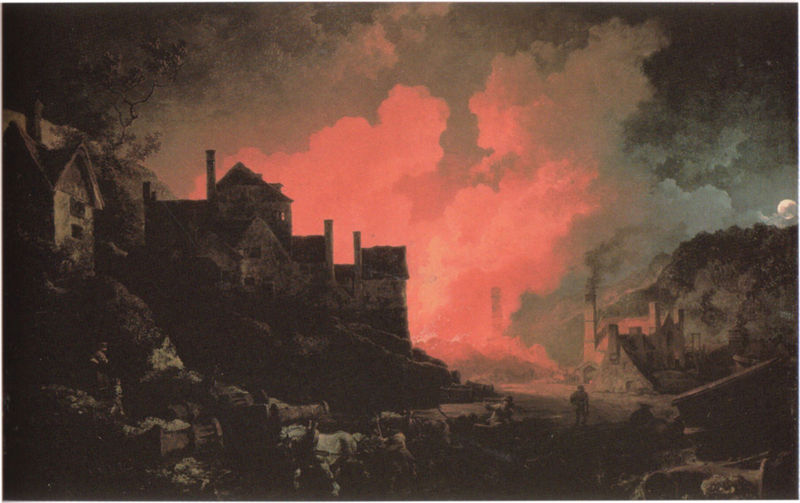
Titel: Coalbrookdale by night
Künstler: Philippe de Loutherbourg
Standort: London
Institution: Science Museum
Schlagwörter: baum, berg, blau, blätter, dunkel, feuer, gemälde, himmel, laub, mann, schatten, weiß, wolken, bäume, landschaft, menschen, stadt, abend, braun, fenster, grau, hell, licht, nacht, orange, schwarz, straße, dach, gebäude, haus, rot, tier, tiere, weg, malerei, mensch, trauer, häuser, hügel, wind, kirche, qualm, rauch, england, rosa, tal, wald, fliegen, kamin, kamine, karren, pferd, pferde, schornstein, zaumzeug, fassaden, ort, abhang, heiß, hang, dorf, dächer, mauer, schornsteine, fabrik, kutsche, kutschen, industrie, wagen, brand, dampf, flut, krieg, unglück, unwetter, zerstörung, widerschein, woken, menzel, abendrot, umriss, flucht, ortschaft, schlote, stadtansicht, eisen, mond, burg, brennen, flammen, glut, lodern, ruß, mondschein, nachts, bedrohlich, ruinen, schimmel, schein, kaputt, hölle, industrialisierung, kanonen, kluft, erz, asche, vollmond, feuersbrunst, zinne, inferno, schmiede, brunst, trist, flüchtlinge, nachtbild, bergwerk, eisenerz, pfert, track, brennt, loutherbourg, manchester, midlands, 19. jahrhundert, wagenburg, zerfakk, roter rauch